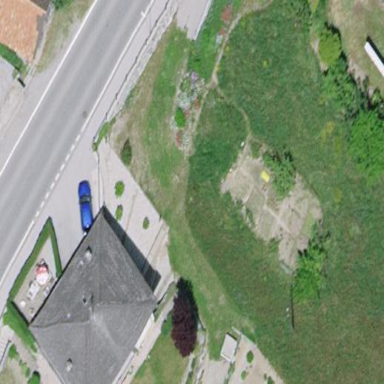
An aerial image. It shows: Garden that is leisure land.